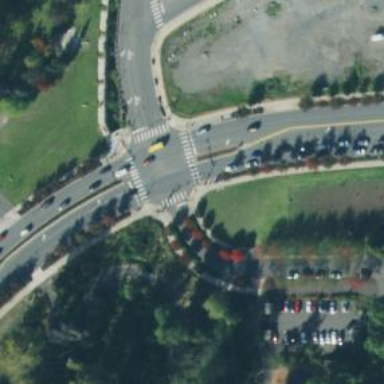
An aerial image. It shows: Zebra crossing on footway.